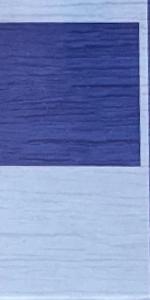
Label: Empty